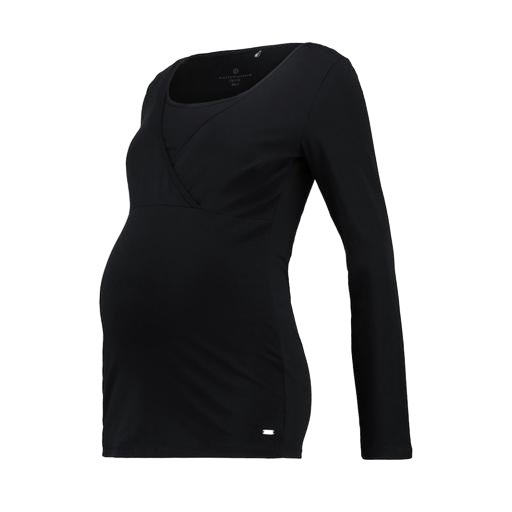
black nursing top, black maternity red, black maternity vintage soft layering tee, white background